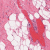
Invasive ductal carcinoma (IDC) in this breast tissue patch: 0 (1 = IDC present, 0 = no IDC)